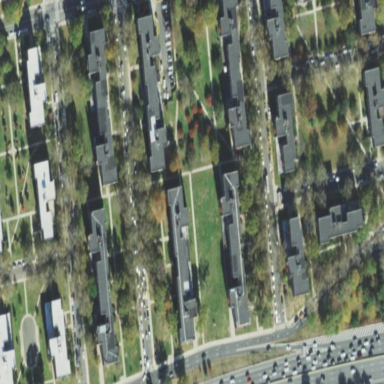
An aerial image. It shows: Residential area with apartments.